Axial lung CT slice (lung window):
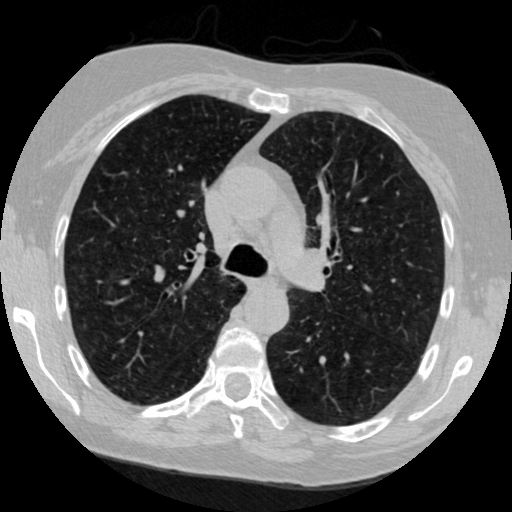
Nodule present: no